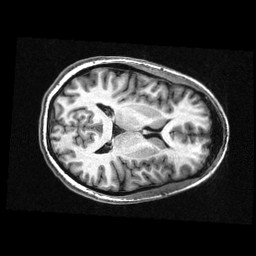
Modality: T1w
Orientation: axial
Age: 28
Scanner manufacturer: siemens
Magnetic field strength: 3 T
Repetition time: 2.3 s
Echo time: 0.00336 s